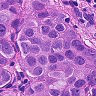
Metastatic tissue present: yes